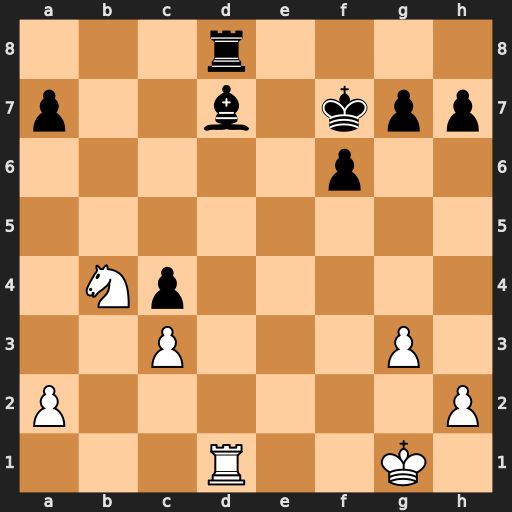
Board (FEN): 3r4/p2b1kpp/5p2/8/1Np5/2P3P1/P6P/3R2K1
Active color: w
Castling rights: -
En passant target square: -
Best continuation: Nc6 Rc8 Rxd7+